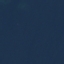
Land use / land cover class: SeaLake